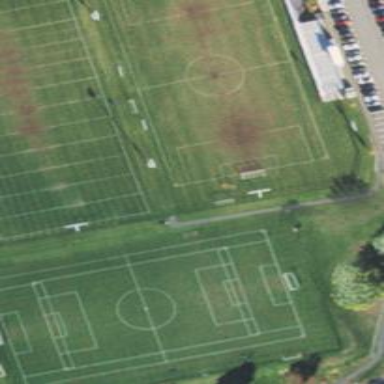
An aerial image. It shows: Lacrosse pitch for sports and leisure activities.